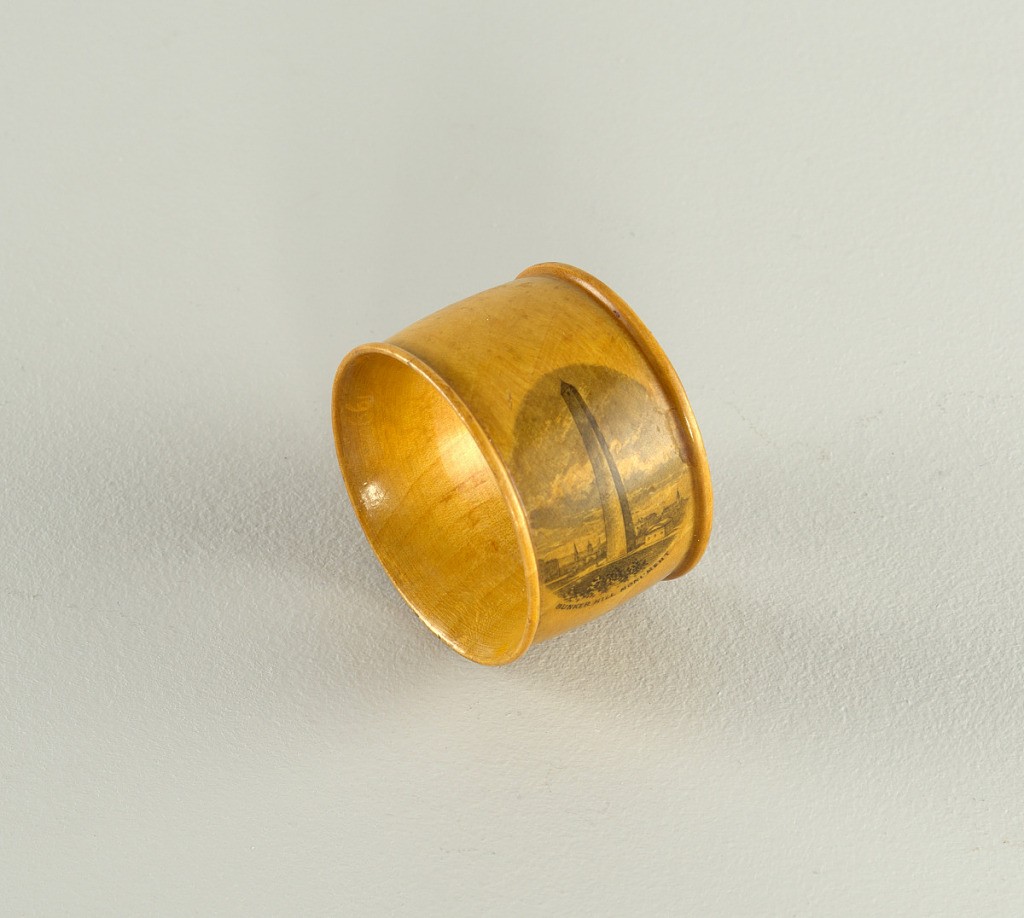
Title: napkin ring
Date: ca. 1880
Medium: wood
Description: -11 = Napkin ring, ''Bunker Hill Monument /4.'' -12 = Needle case, ''Alloway Kirk/Burn's Cottage/Made of wood which grew near Alloway Kirk on the banks of the Doon'' -13 = Pin cushion, cows & coat of arms -14 = Chatelaine/Glasses case, ''Edinburgh Castle/Scott Monument, Edinburgh''???